Question: Attempting to create a new project in PyCharm Community on Windows 10. Here are the settings for new project in PyCharm:

I'm greeted with the error msg:
'''
Cannot run program "C:\Program Files\WindowsApps\PythonSoftwareFoundation.Python.3.8_3.8.752.0_x64__qbz5n2kfra8p0\python.exe"
(in directory "C:\Program Files\WindowsApps\PythonSoftwareFoundation.Python.3.8_3.8.752.0_x64__qbz5n2kfra8p0"): CreateProcess error=5, Access is denied
'''
The only workarounds I've found on SO so far are:
1. Change WindowsApp folder owner to 'everyone'
2. Create new 'venv' and put project in there
3. Don't use Python from Windows Store
Would it be best to ditch Windows Store Python and just download Python 3.8 for Windows from python.org? I'm new to Python development and don't want to adopt sloppy behavior.
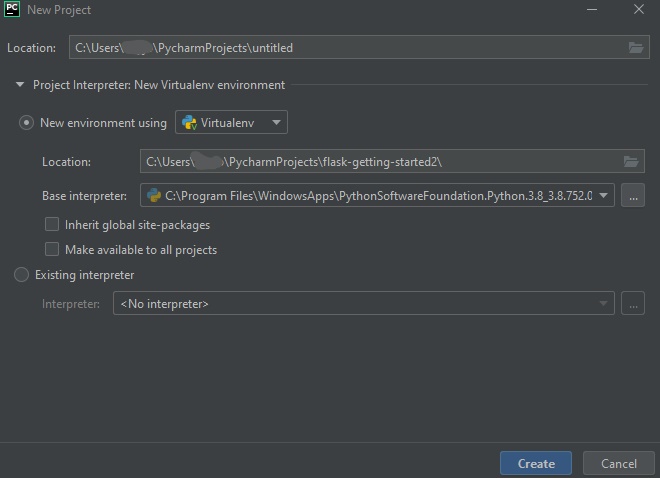
Answer: Removing the Windows Store version and whitelisting in Windows Security PyCharm exe and project directories cleared up all launch issues in PyCharm!